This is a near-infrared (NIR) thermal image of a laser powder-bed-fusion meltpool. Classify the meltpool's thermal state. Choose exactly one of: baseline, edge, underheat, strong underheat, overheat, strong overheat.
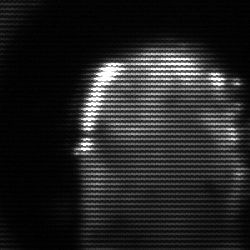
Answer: baseline